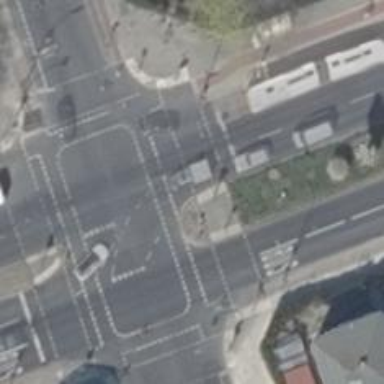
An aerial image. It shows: Footway crossing with traffic signals and island in the middle.